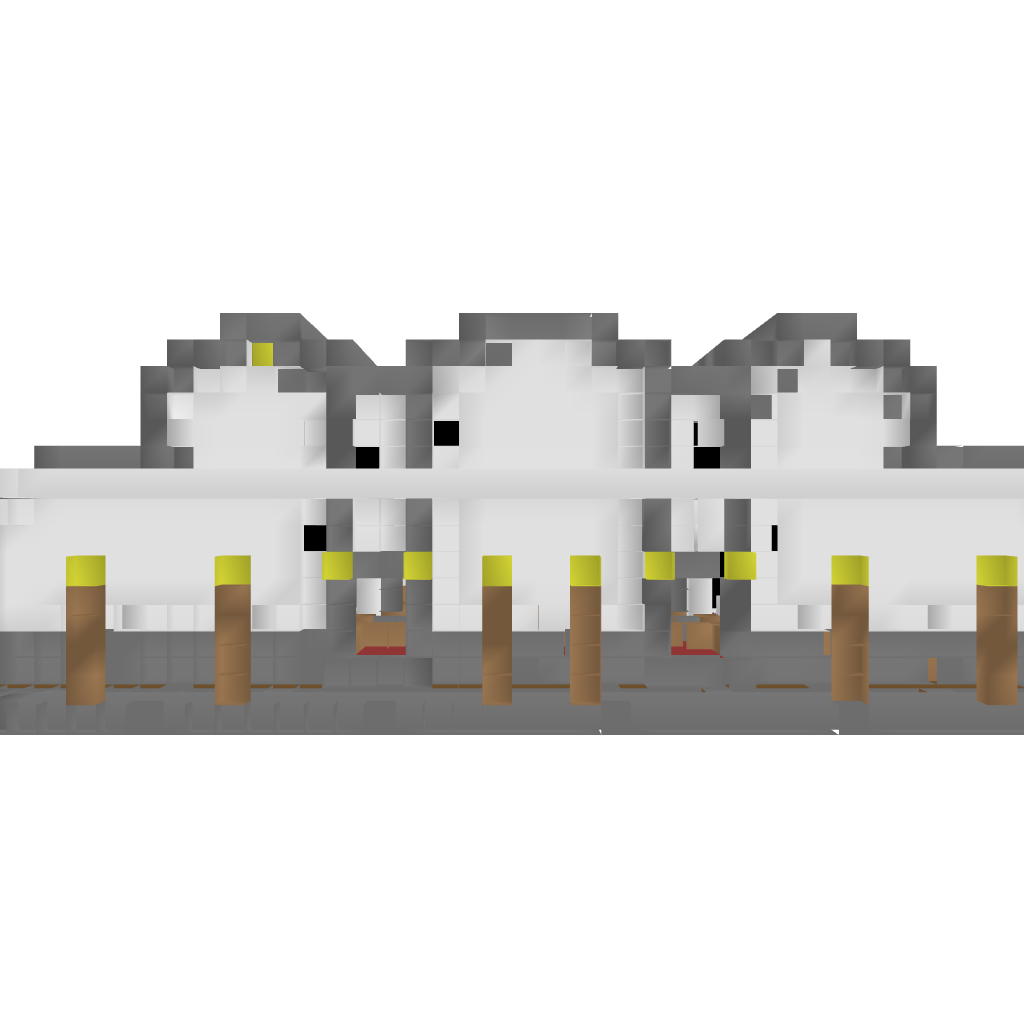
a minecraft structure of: theater bad low quality